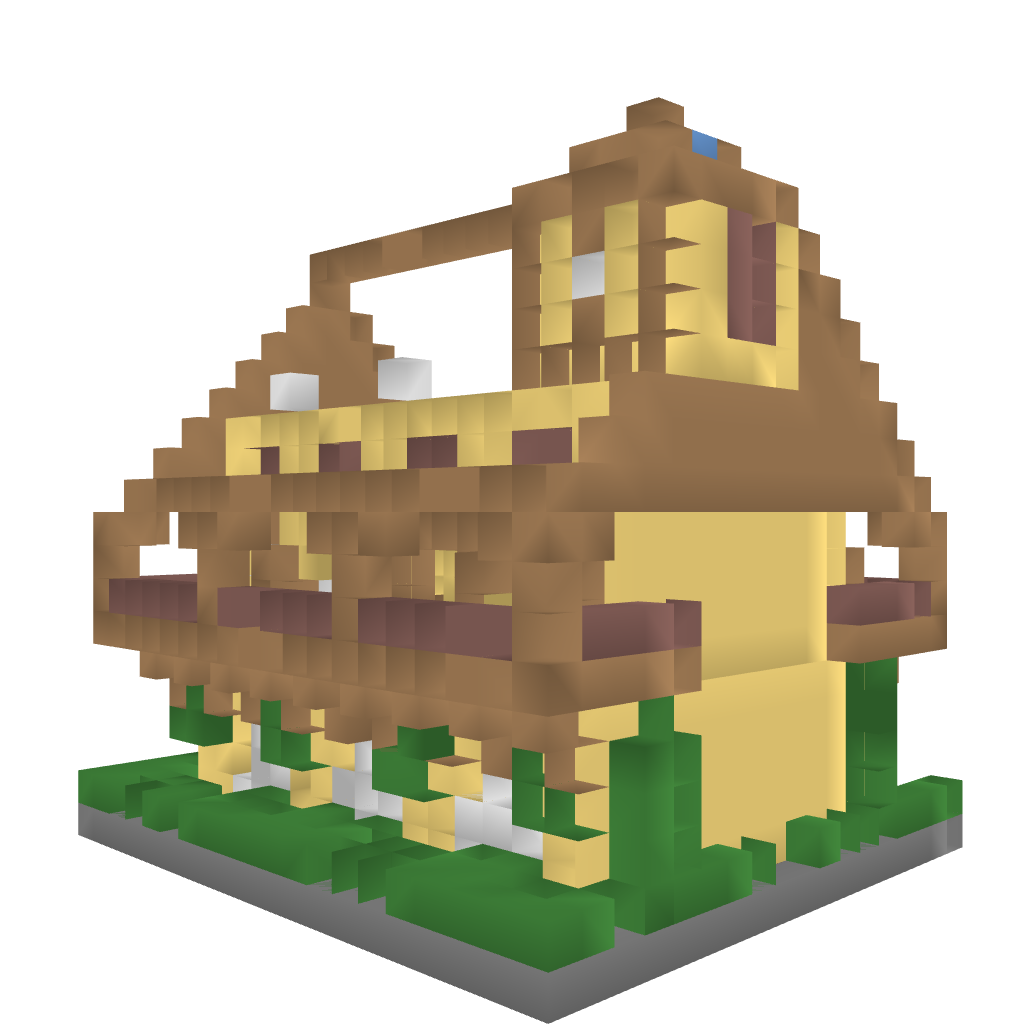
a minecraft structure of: Medieval Hotel bad low quality